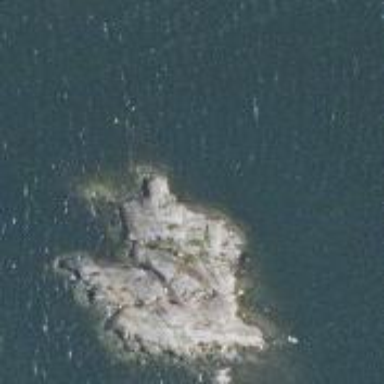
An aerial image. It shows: Islet with coastline made of bare rock.